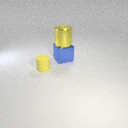
large blue metal cube behind small yellow rubber cylinder